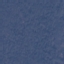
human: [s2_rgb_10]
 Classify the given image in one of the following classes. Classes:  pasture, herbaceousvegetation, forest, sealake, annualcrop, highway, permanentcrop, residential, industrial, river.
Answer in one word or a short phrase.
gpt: Forest